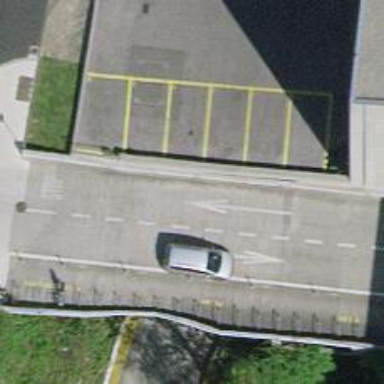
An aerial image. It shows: Driveway tunnel under the road.